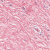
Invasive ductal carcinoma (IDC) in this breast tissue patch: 0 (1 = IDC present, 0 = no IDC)